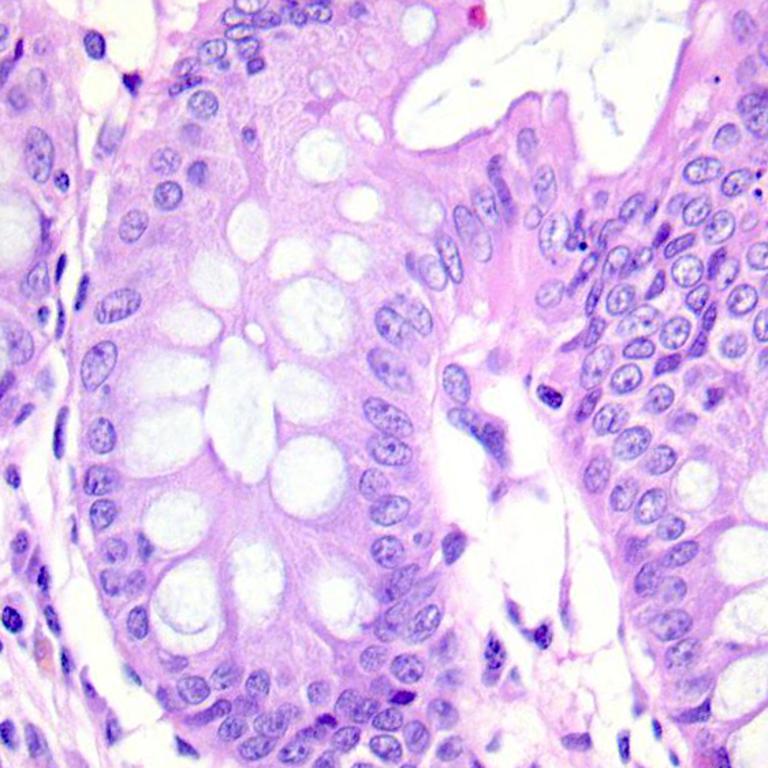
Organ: colon
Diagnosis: benign